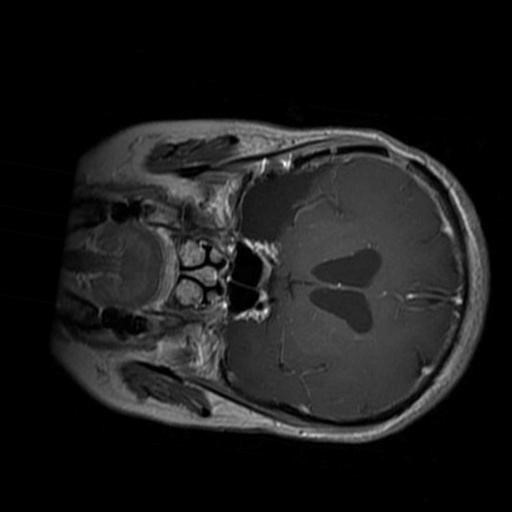
Label: brain_glioma